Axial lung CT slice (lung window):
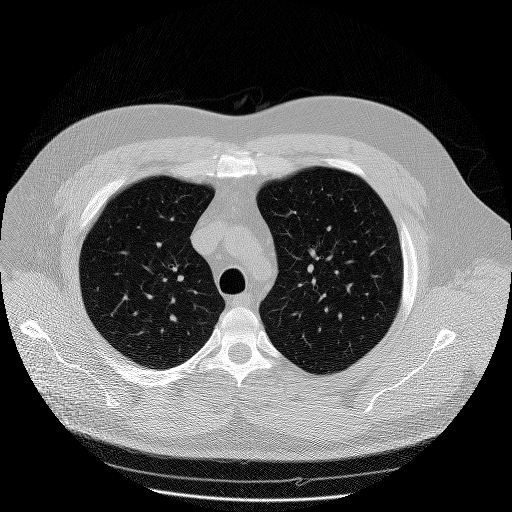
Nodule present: no